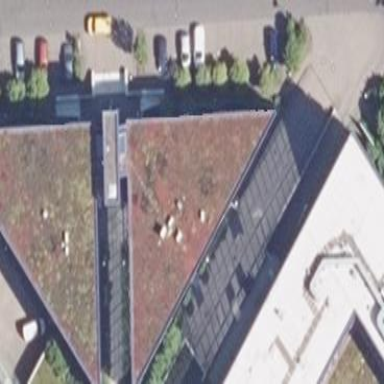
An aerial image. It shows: Flat-roofed retail building with grass-covered roof.